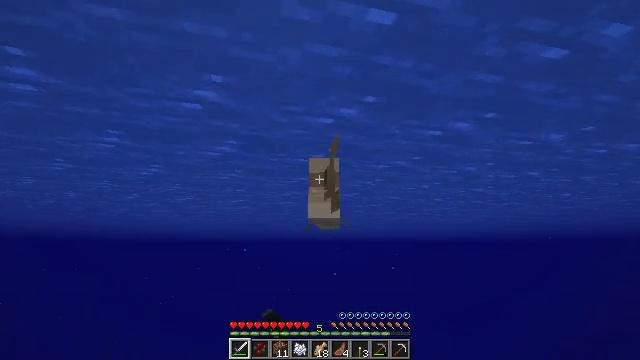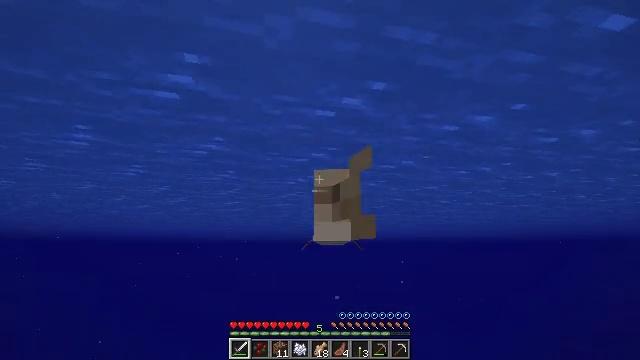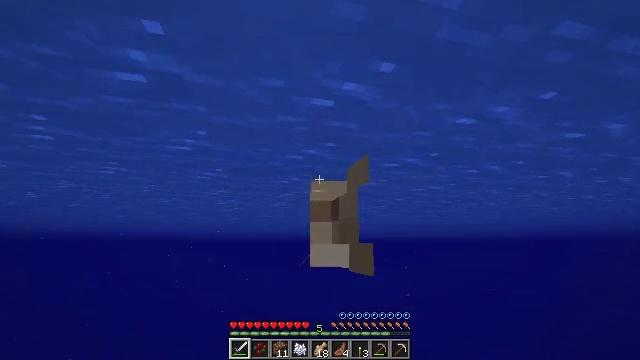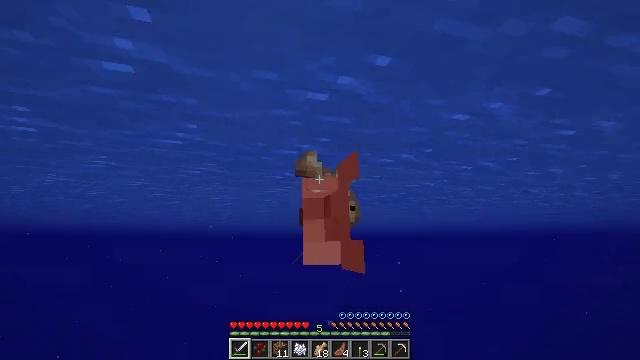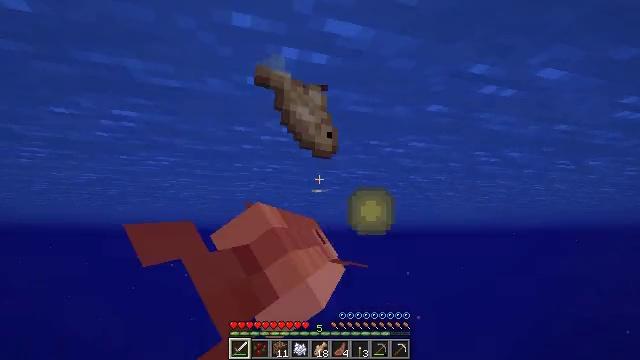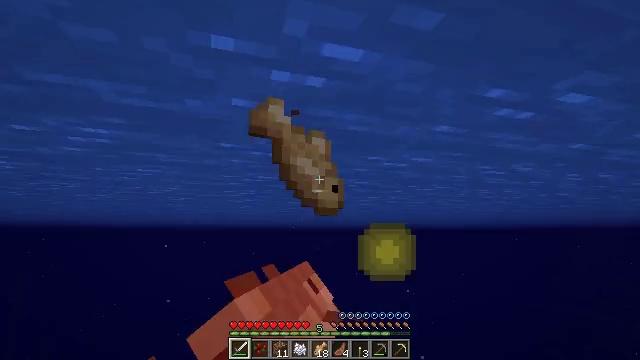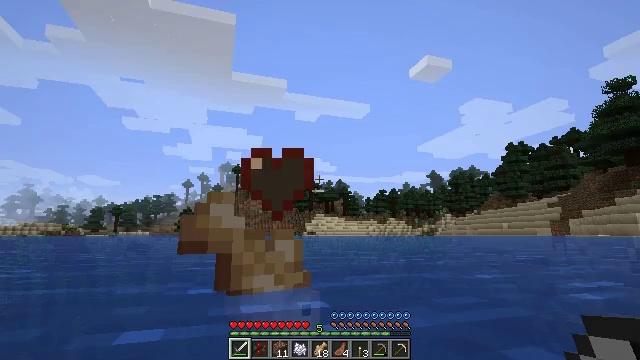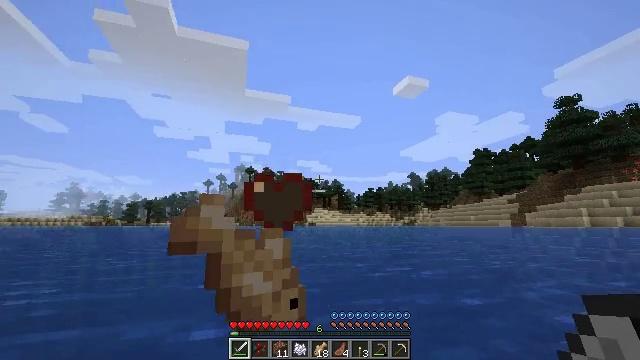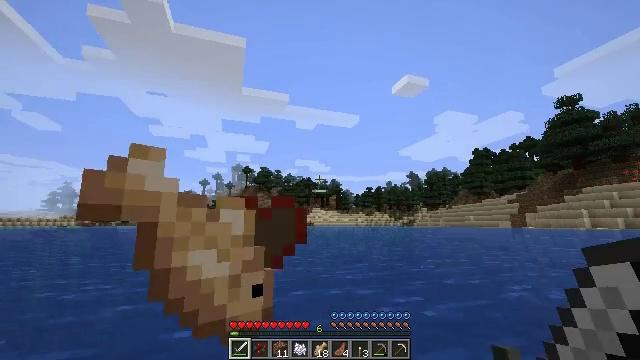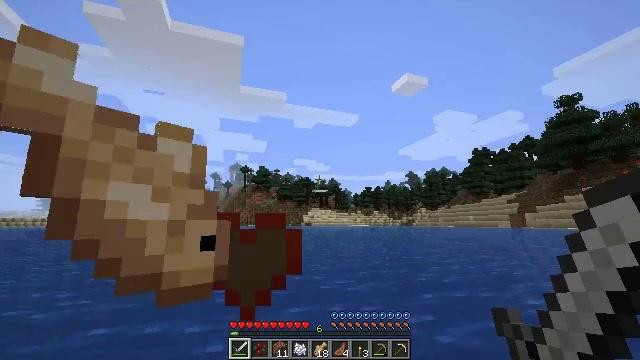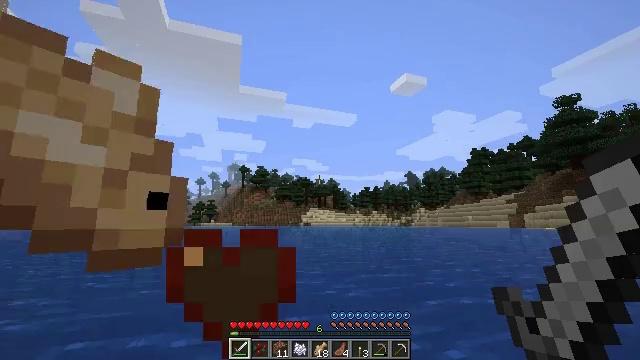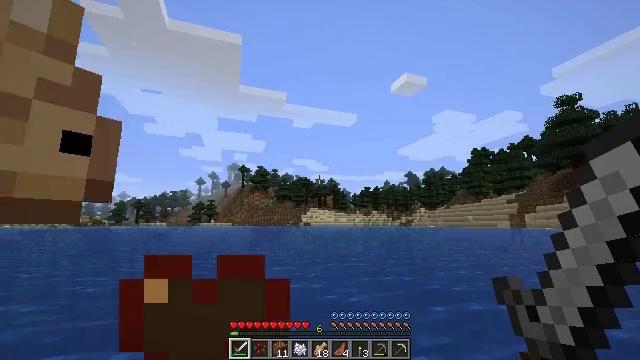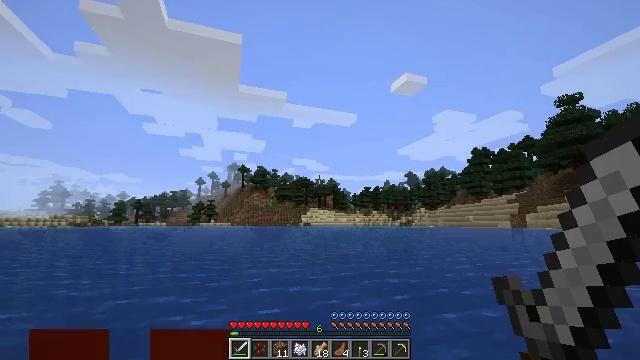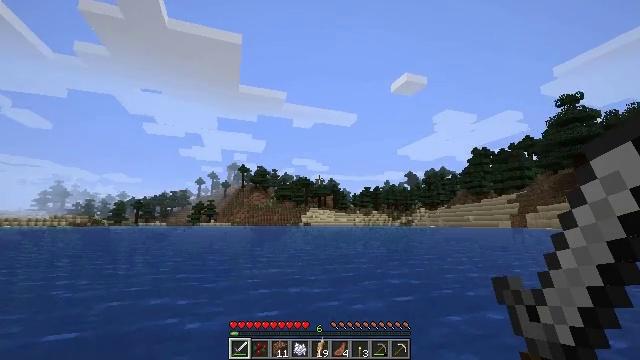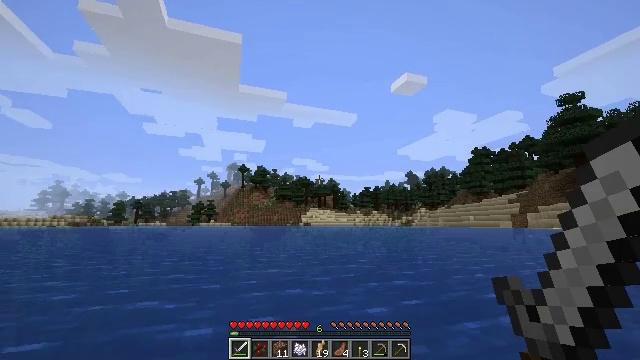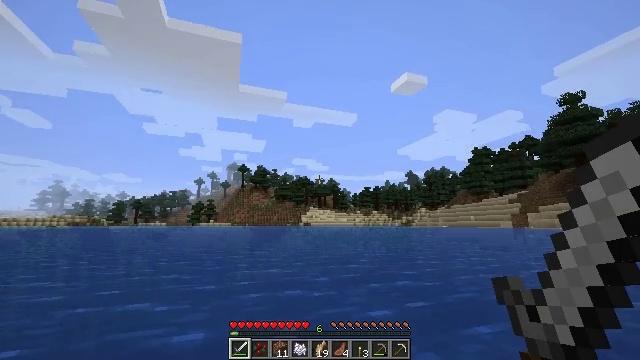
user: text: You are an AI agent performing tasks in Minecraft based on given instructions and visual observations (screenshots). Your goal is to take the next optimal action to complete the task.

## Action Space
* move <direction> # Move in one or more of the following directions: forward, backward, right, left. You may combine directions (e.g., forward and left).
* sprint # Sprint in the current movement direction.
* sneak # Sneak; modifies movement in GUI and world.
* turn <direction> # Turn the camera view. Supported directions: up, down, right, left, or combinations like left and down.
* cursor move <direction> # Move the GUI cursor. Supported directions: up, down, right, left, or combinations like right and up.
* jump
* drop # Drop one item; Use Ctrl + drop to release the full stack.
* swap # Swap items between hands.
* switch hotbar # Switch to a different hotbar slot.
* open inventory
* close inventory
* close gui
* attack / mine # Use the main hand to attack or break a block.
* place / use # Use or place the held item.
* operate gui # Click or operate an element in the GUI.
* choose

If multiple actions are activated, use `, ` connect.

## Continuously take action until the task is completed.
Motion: motion action
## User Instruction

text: Hunt fish.
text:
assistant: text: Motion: move forward
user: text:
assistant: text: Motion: move forward
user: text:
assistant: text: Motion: move forward, turn right and down
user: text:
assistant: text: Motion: move forward, turn right and down
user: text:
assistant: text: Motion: move forward, turn right and down
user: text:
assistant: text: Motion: move forward
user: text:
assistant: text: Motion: move forward
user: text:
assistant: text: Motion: move forward
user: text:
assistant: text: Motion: move forward
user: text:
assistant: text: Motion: move forward
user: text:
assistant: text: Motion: move forward
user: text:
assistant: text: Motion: move forward
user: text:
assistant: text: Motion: move forward
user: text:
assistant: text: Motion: move forward
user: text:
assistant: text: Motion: move forward
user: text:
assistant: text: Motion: move forward
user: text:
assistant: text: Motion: move forward
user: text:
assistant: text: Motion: move forward
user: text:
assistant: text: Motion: move forward
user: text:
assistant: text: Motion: move forward
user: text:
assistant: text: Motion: move forward, turn right and down
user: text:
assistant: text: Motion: move forward, turn right and down
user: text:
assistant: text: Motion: move forward, turn right and down
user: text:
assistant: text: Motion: move forward, turn right and down
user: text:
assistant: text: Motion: move forward, turn right
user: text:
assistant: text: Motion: move forward
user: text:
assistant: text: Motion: move forward
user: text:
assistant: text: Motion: move forward
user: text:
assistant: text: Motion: move forward
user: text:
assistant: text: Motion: move forward